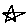
Label: star